Question: I am using postal mail to send an order confirmation. It is an MVC4 project. The code was sending email confirmations correctly.
Recently, I have added MVC mobile to the project. Everything works - except when sending a confirmation email when the user is on a mobile device. This is the order confirmation class:
'''
public class OrderConfirmation : Postal.Email
{
public string email { get; set; }
public string partyid { get; set; }
public string GrouponCode { get; set; }
public string originalpartyDate { get; set; }
public string originalpartyStartTime { get; set; }
public string originalpartyTitle { get; set; }
public string originalOrderDate { get; set; }
public bool GrouponWasUpgraded { get; set; }
public decimal GrouponFaceValue { get; set; }
public bool ClassCancelled { get; set; }
public string firstname { get; set; }
public string orderlink { get; set; }
}
'''
And then it gets called like this:
'''
ci = new Email.OrderConfirmation
{
ClassCancelled = false,
email = Email,
firstname = FirstName,
orderlink = "https://website.com/Checkout/Archive?orderlinkid=" + OrderLinkId,
originalpartyDate = DateStart.ToShortDateString(),
originalpartyStartTime = DateStart.ToShortTimeString(),
originalpartyTitle = odt.Party.Title,
partyid = odt.PartyId.ToString()
};
Task task = ci.SendAsync();
'''
In my Global.asax.cs file I detect the mobile devices, and insert the display modes, like this:
'''
protected void Application_Start()
{
DisplayModeProvider.Instance.Modes.Insert(0, new
DefaultDisplayMode("Tablet")
{
ContextCondition = (ctx =>
ctx.Request.UserAgent.IndexOf("iPad", StringComparison.OrdinalIgnoreCase) >= 0 ||
ctx.Request.UserAgent.IndexOf("Android", StringComparison.OrdinalIgnoreCase) >= 0 &&
ctx.Request.UserAgent.IndexOf("mobile", StringComparison.OrdinalIgnoreCase) < 1)
});
DisplayModeProvider.Instance.Modes.Insert(1, new DefaultDisplayMode("iPhone")
{
ContextCondition = (ctx =>
ctx.GetOverriddenBrowser().IsMobileDevice ||
ctx.GetOverriddenUserAgent().IndexOf
("iPhone", StringComparison.OrdinalIgnoreCase) >= 0
)
});
/// omitted the rest of the (standard) code for brevity
}
'''
The error message I get is a generic "Object reference not set to an instance of an object."
I have put the stack trace below, as well as an image of when the error code is generated.

'''
iisexpress.exe Error: 0 : 4/15/2014 11:09:33 AMSystem.NullReferenceException: Object reference not set to an instance of an object.
at application.MvcApplication.<Application_Start>b__1(HttpContextBase ctx) in c:\Dropbox\SourceCode\PUYF_NonTFS\PUYF_Website\Application\Global.asax.cs:line 132
at System.Web.WebPages.DefaultDisplayMode.CanHandleContext(HttpContextBase httpContext)
at System.Web.WebPages.DisplayModeProvider.<>c__DisplayClass6.<GetAvailableDisplayModesForContext>b__5(IDisplayMode mode)
at System.Linq.Enumerable.WhereListIterator'1.MoveNext()
at System.Collections.Generic.List'1..ctor(IEnumerable'1 collection)
at System.Linq.Enumerable.ToList<URL>
at System.Web.Mvc.VirtualPathProviderViewEngine.GetPath(ControllerContext controllerContext, String[] locations, String[] areaLocations, String locationsPropertyName, String name, String controllerName, String cacheKeyPrefix, Boolean useCache, String[]& searchedLocations)
at System.Web.Mvc.VirtualPathProviderViewEngine.FindView(ControllerContext controllerContext, String viewName, String masterName, Boolean useCache)
at System.Web.Mvc.ViewEngineCollection.<>c__DisplayClassc.<FindView>b__a(IViewEngine e)
at System.Web.Mvc.ViewEngineCollection.Find(Func'2 lookup, Boolean trackSearchedPaths)
at System.Web.Mvc.ViewEngineCollection.FindView(ControllerContext controllerContext, String viewName, String masterName)
at Postal.EmailViewRenderer.CreateView(String viewName, ControllerContext controllerContext)
at Postal.EmailViewRenderer.Render(Email email, String viewName)
at Postal.EmailService.CreateMailMessage(Email email)
at Postal.EmailService.SendAsync(Email email)
at Postal.Email.SendAsync()
at Application.Models.Order.SendConfirmation(ArtStoreEntities dbcontext) in
c:\Dropbox\SourceCode\PUYF_NonTFS\PUYF_Website\Application\Models\Order.cs:line 134
'''
It seems, when postal is generating the view, it hits the application_start in the global.asax file, and because the useragent properties are null - it generates the error. I tried putting a try catch block around the specific code in the application_start procedure - but that does not work.
I need help how to tell MVC or Postal not to bother with the displaymodes. Any suggestions?
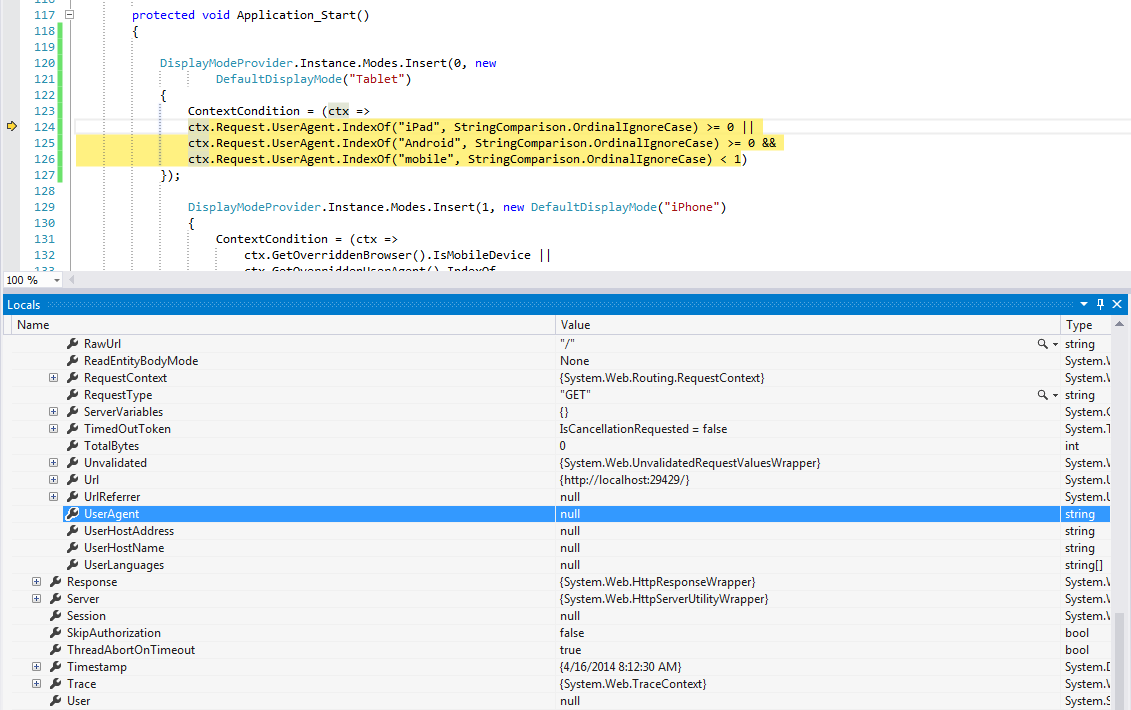
Answer: This is what I ended up doing:
'''
DisplayModeProvider.Instance.Modes.Insert(0, new
DefaultDisplayMode("Tablet"){
ContextCondition = (ctx =>
ctx.Request.UserAgent != null &&
(
ctx.Request.UserAgent.IndexOf("iPad", StringComparison.OrdinalIgnoreCase) >= 0 ||
ctx.Request.UserAgent.IndexOf("Android", StringComparison.OrdinalIgnoreCase) >= 0 &&
ctx.Request.UserAgent.IndexOf("mobile", StringComparison.OrdinalIgnoreCase) < 1))
});
DisplayModeProvider.Instance.Modes.Insert(1, new DefaultDisplayMode("iPhone"){
ContextCondition = (ctx =>
ctx.Request.UserAgent != null &&
(
ctx.GetOverriddenBrowser().IsMobileDevice ||
ctx.GetOverriddenUserAgent().IndexOf
("iPhone", StringComparison.OrdinalIgnoreCase) >= 0
)
)
});
'''